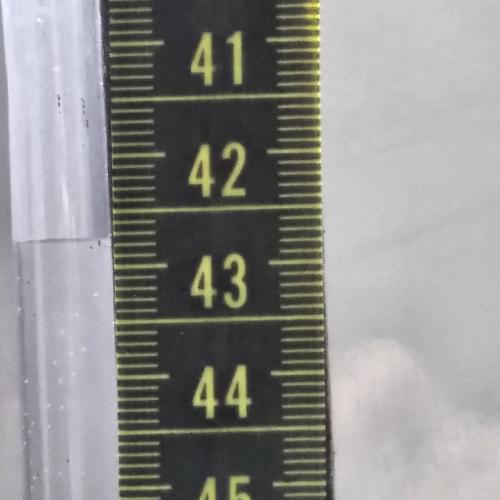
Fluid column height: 42.7 cm